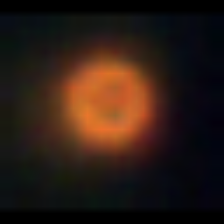
Taxon: NanoPlankton
Group: Other